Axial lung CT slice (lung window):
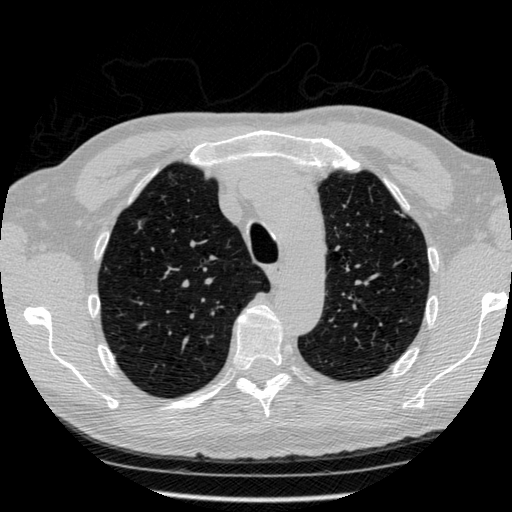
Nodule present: no